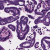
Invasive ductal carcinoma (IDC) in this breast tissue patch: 1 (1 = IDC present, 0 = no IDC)